Question: Which one is the best (fastest) method to create a geometry out of this data-array? I create the Array on-the-fly and can also create a object instead of an array. Everything that I can do to improve this would be perfect.
'''
var data = [
[-500,0,-500],
[-496,0,-500],
[-492,0,-500],
//..
[488,0,496],
[492,0,496],
[496,0,496]
];
//data.length: 62500
'''
'''
var geo = new THREE.Geometry();
for(i = 0; i < data.length; i++)
geo.vertices.push(data[i][0],data[i][1],data[i][2]);
'''
And then I loop trough all vertices and create the faces to get a terrain (like the following picture, but not flat)

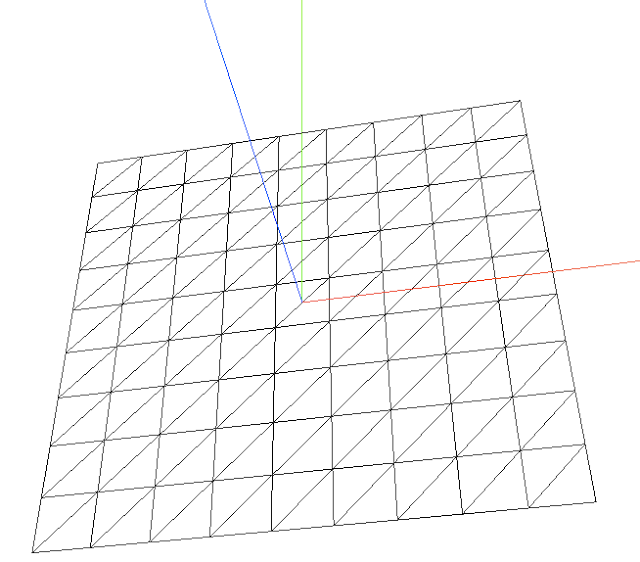
Answer: If you are looking for speed, I suggest using BufferGeometry.
It uses a flat Float23Array to reduce the cost of sending data to the GPU.
e.g.
'''
var geometry = new THREE.BufferGeometry();
// create a simple square shape. We duplicate the top left and bottom right
// vertices because each vertex needs to appear once per triangle.
var vertices = new Float32Array([
-1.0, -1.0, 1.0,
1.0, -1.0, 1.0,
1.0, 1.0, 1.0,
1.0, 1.0, 1.0,
-1.0, 1.0, 1.0,
-1.0, -1.0, 1.0
]);
// itemSize = 3 because there are 3 values (components) per vertex
geometry.addAttribute( 'position', new THREE.BufferAttribute( vertices, 3 ) );
var material = new THREE.MeshBasicMaterial( { color: 0xff0000 } );
var mesh = new THREE.Mesh( geometry, material );
'''
Source <URL>